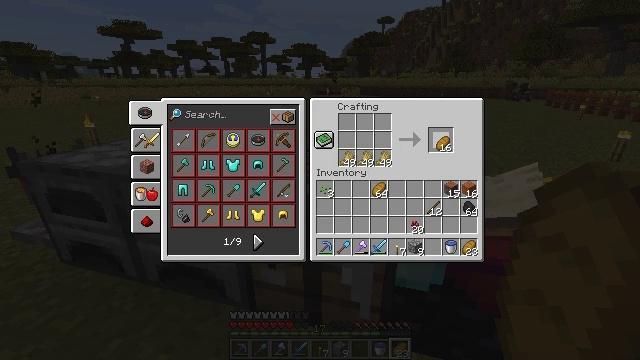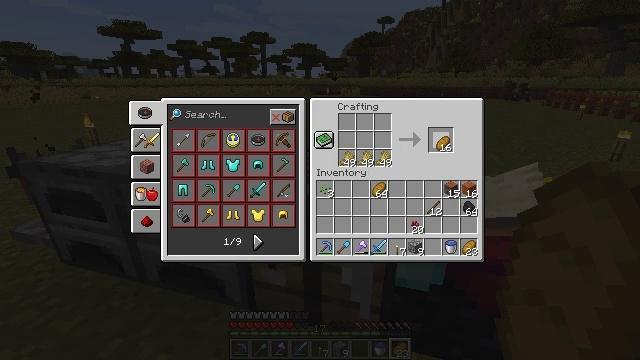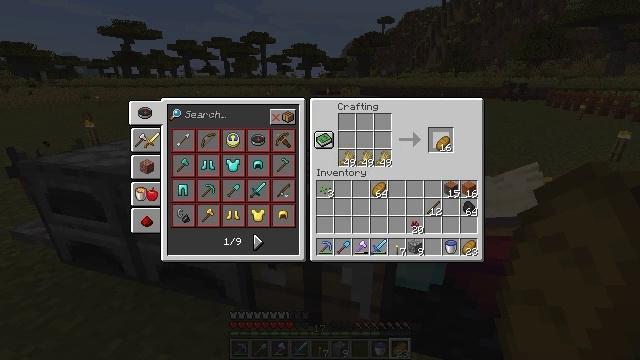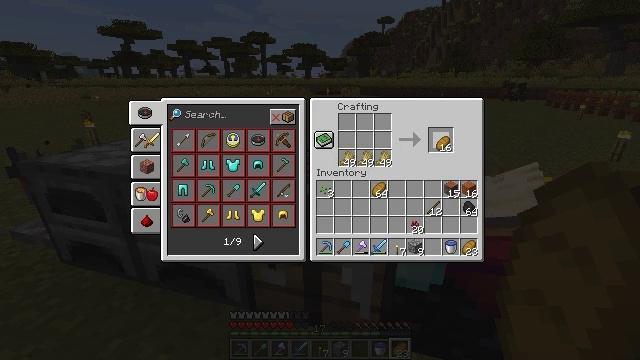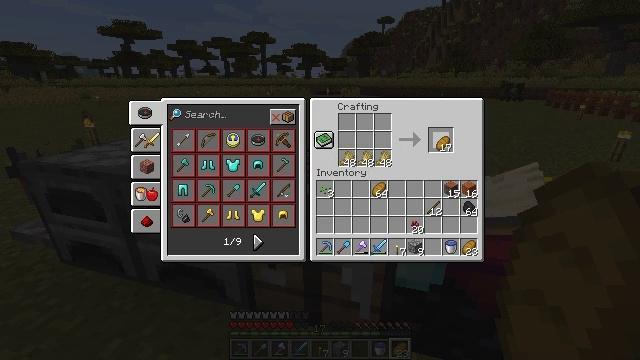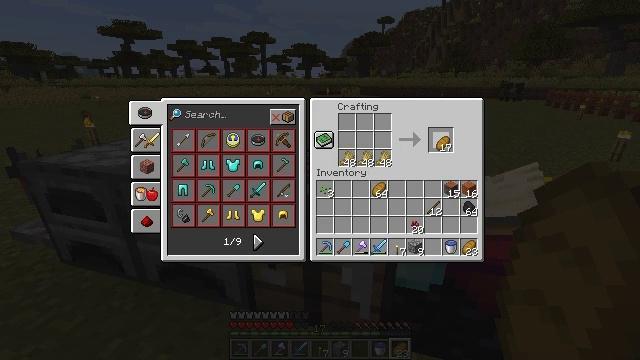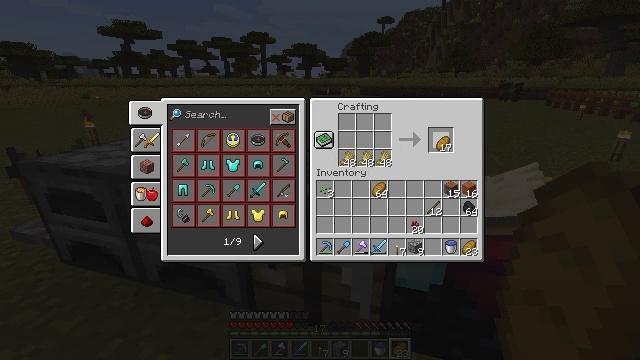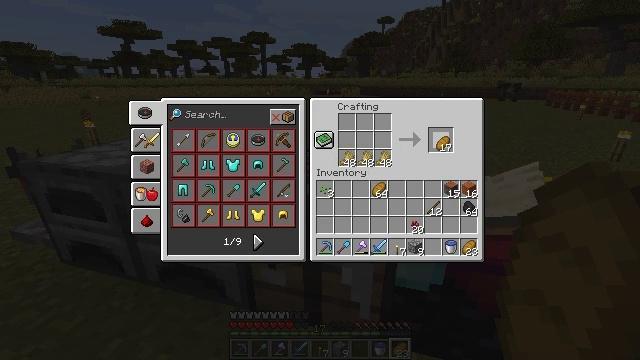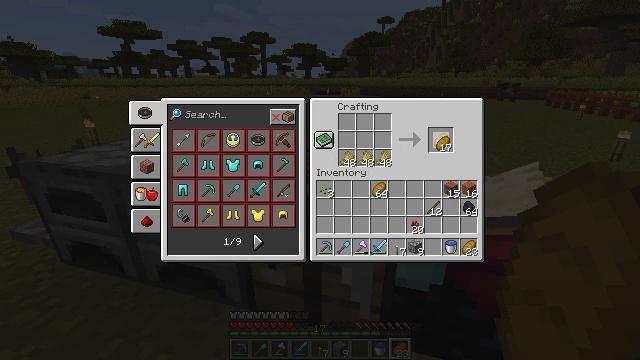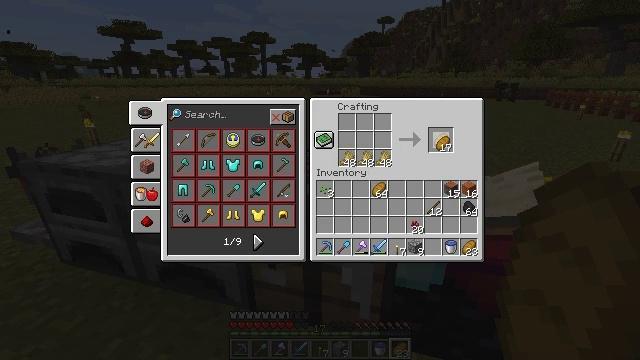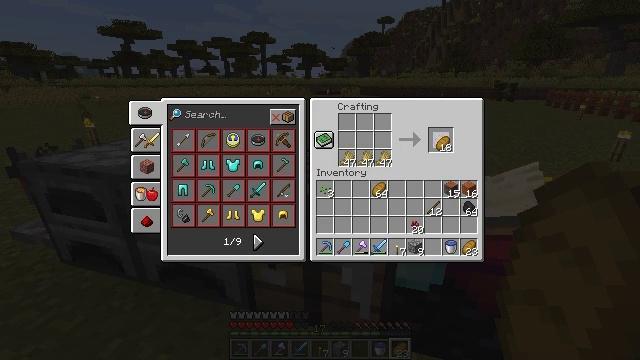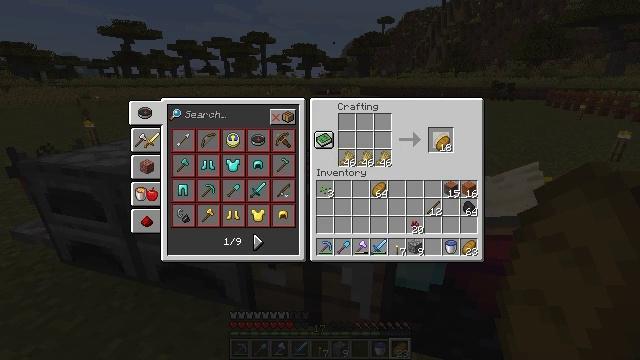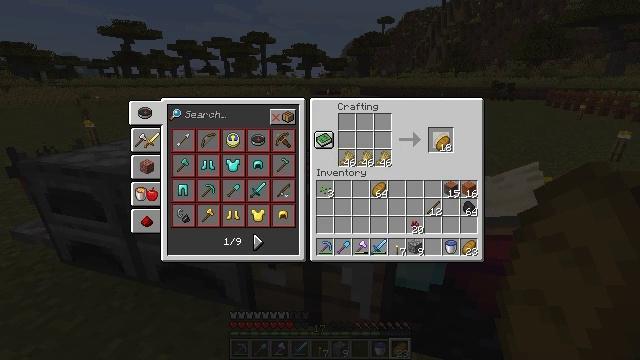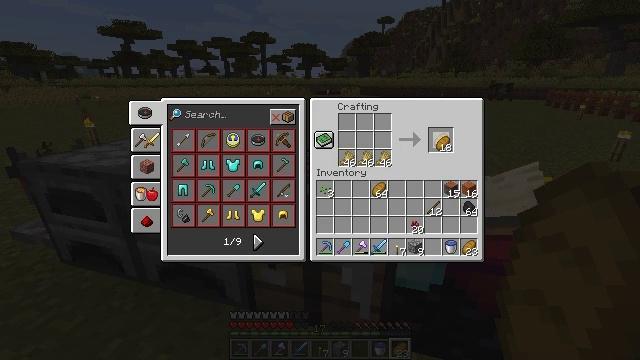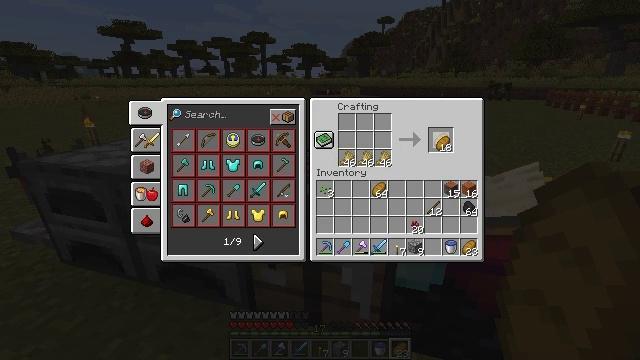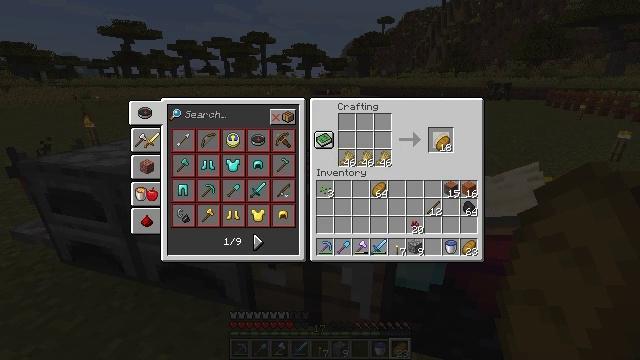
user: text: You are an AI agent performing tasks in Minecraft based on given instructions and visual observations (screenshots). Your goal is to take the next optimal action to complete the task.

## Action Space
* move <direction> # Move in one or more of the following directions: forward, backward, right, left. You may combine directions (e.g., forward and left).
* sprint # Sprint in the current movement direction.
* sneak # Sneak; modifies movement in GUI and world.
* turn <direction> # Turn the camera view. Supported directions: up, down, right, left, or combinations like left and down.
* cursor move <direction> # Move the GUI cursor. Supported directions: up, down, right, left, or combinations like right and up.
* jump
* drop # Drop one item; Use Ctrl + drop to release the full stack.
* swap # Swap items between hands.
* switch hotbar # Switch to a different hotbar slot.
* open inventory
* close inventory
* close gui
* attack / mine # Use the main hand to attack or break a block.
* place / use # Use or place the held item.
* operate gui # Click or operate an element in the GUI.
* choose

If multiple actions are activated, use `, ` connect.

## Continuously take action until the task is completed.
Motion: motion action
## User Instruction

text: Use wheat to craft bread.
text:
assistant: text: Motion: operate gui
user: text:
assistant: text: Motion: operate gui
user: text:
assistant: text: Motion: operate gui
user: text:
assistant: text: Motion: no_op
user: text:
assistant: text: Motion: operate gui
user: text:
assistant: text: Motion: operate gui
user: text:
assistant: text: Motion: no_op
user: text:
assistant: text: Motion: operate gui
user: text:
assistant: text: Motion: operate gui
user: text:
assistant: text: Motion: no_op
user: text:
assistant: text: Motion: operate gui
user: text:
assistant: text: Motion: operate gui
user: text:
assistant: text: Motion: operate gui
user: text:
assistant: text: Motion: operate gui
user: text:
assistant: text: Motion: operate gui
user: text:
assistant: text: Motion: operate gui
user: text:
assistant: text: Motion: operate gui
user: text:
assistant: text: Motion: operate gui
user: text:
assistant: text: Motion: operate gui
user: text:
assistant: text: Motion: operate gui
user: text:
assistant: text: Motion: no_op
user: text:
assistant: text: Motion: operate gui
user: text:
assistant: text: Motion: operate gui
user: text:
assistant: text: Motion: operate gui
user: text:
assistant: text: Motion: operate gui
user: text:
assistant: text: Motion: operate gui
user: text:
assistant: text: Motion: no_op
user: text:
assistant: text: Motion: operate gui
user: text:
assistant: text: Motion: operate gui
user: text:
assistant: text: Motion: operate gui